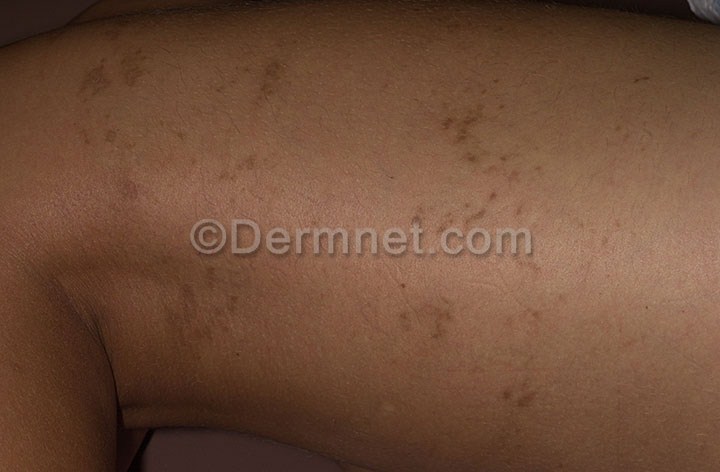
Disease: Light Diseases and Disorders of Pigmentation